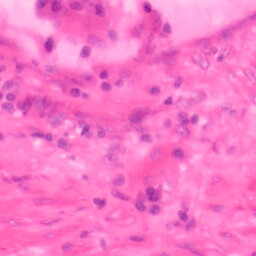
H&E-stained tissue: Colon